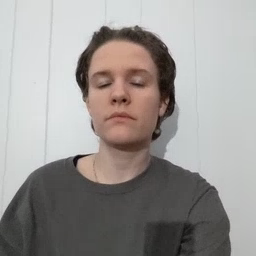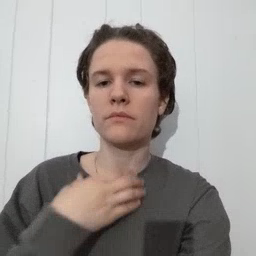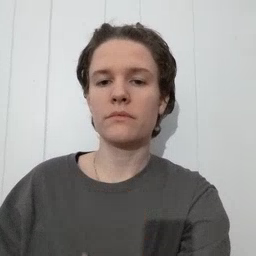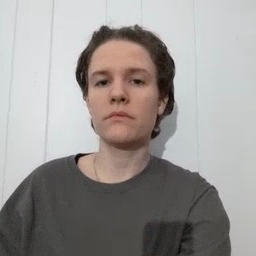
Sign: hungry